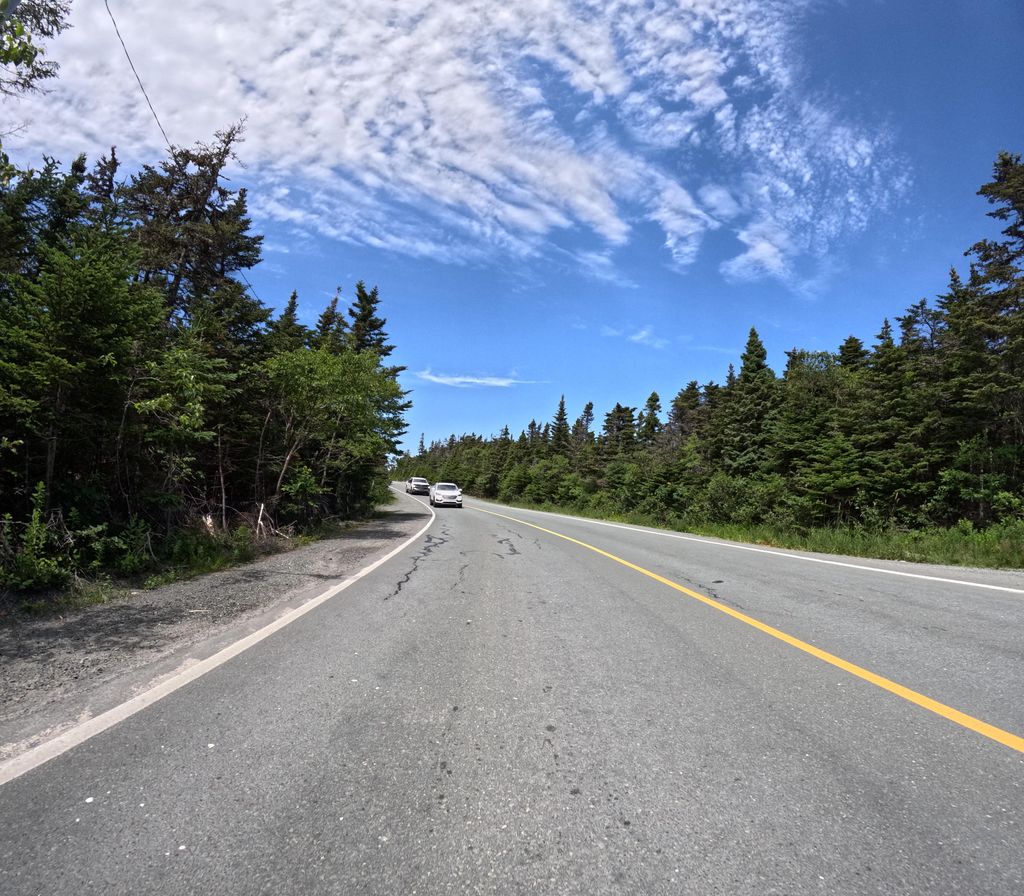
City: st_johns